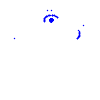
Particle: electron